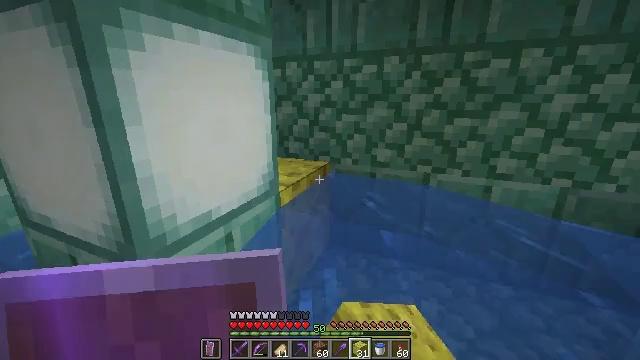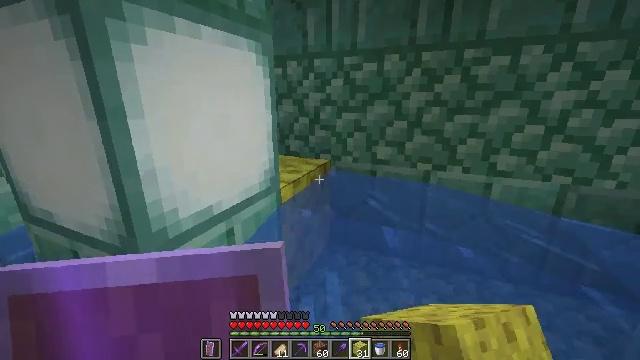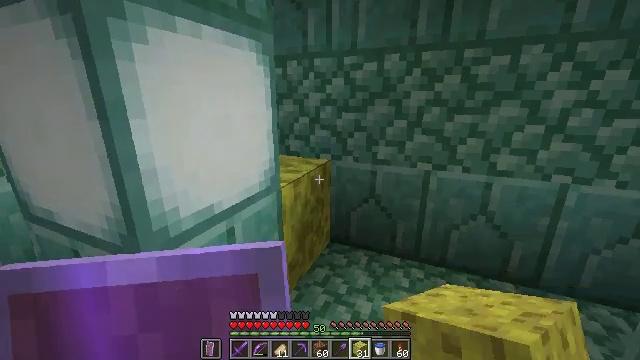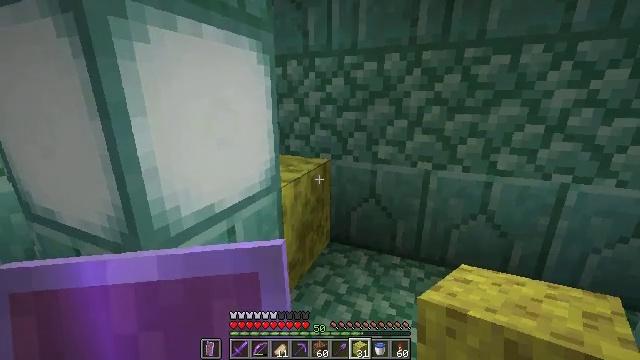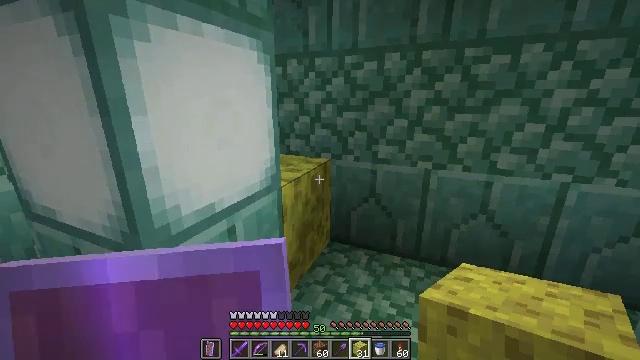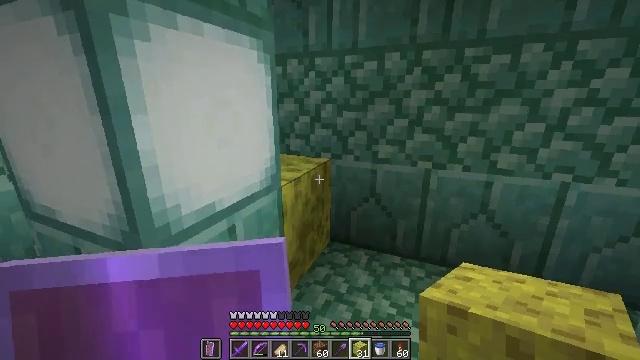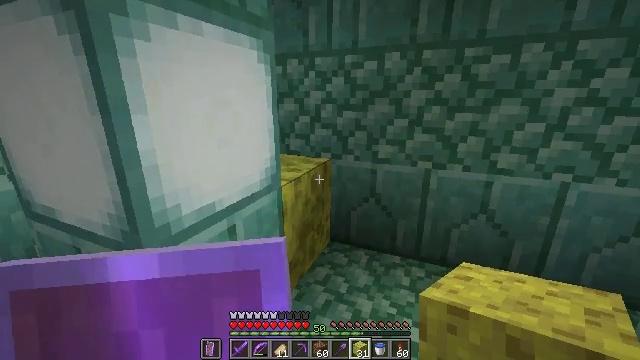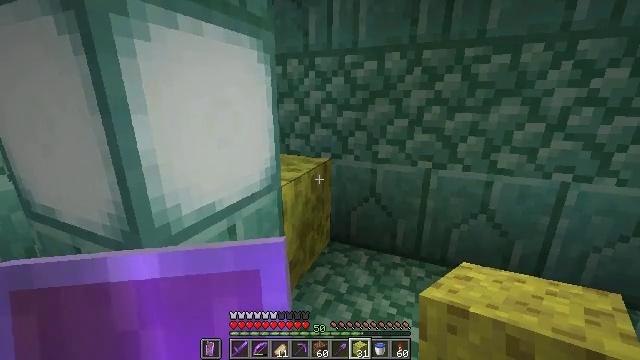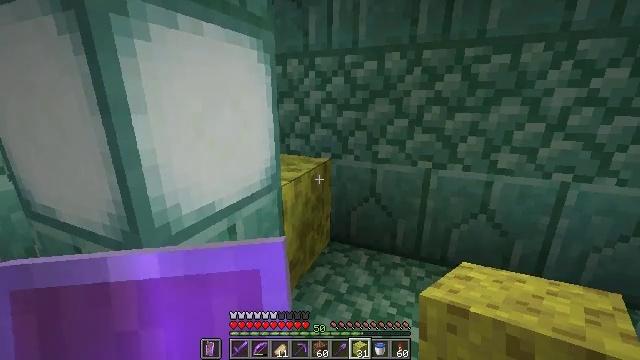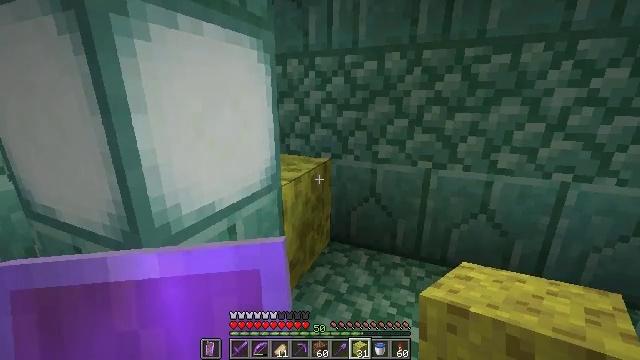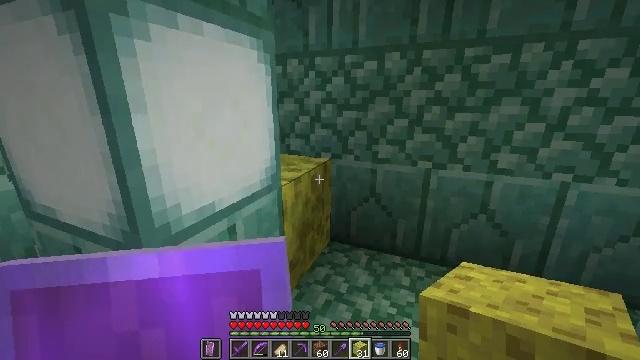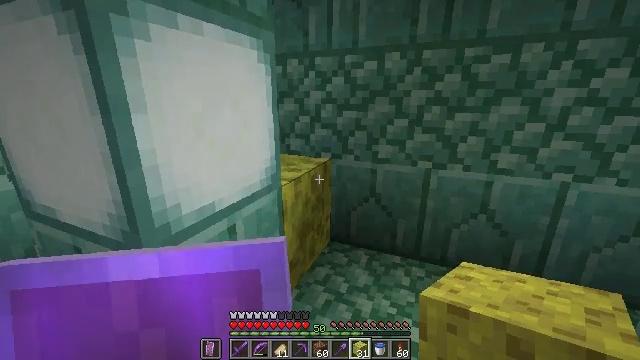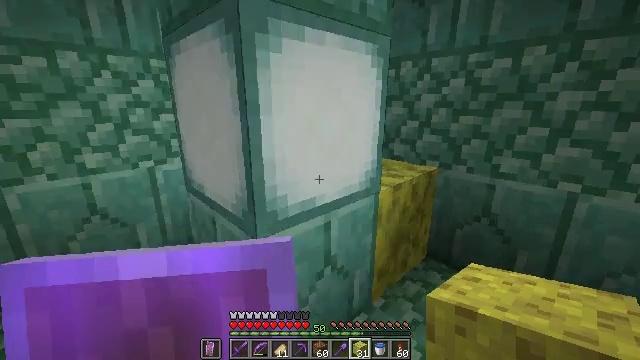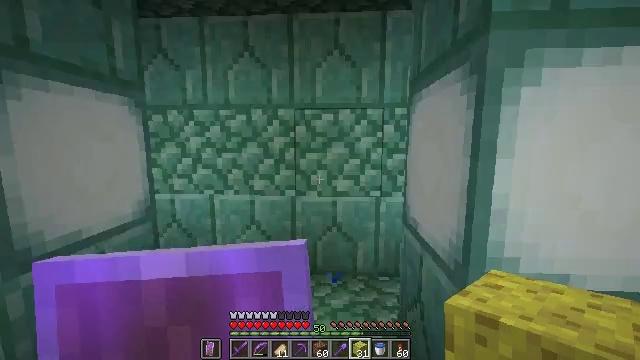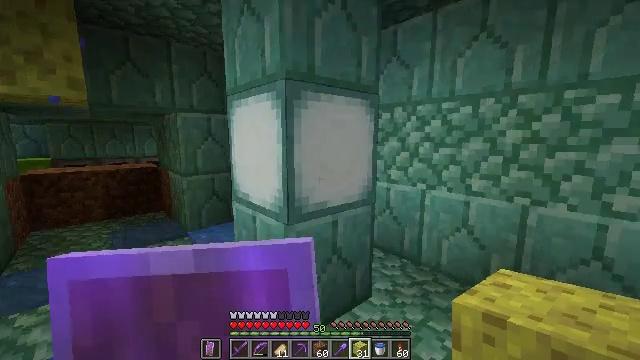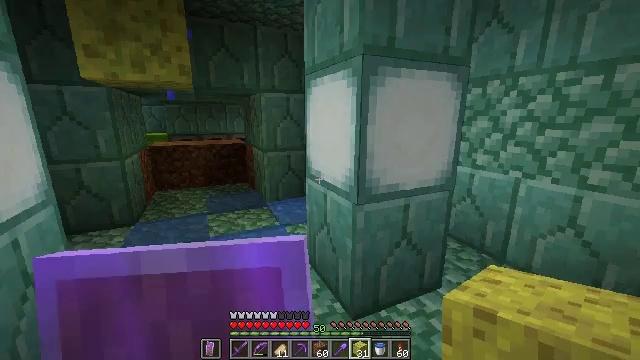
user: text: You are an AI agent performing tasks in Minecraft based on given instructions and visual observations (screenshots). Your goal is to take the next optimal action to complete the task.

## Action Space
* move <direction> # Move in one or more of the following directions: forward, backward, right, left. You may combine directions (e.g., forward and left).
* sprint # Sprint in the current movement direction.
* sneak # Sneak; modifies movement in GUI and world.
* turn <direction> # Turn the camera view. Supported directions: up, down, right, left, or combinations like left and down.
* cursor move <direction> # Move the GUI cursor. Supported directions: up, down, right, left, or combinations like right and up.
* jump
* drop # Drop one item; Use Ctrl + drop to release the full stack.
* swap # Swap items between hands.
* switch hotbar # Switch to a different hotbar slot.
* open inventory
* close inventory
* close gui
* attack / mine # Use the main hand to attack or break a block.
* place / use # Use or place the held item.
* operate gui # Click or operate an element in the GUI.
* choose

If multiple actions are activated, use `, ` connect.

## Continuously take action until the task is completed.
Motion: motion action
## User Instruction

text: Acquire a wet sponge from an ocean monument.
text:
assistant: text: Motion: no_op
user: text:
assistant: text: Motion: no_op
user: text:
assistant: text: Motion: no_op
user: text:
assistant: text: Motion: no_op
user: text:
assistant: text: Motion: no_op
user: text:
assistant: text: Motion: no_op
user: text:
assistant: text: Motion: no_op
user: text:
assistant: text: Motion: no_op
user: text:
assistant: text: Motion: no_op
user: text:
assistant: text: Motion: no_op
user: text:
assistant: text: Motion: no_op
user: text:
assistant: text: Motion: turn left
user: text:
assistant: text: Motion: turn left and up
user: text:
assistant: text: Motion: turn left and down
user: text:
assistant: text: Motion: turn left and down
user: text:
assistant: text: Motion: no_op
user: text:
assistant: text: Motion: no_op
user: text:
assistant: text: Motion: no_op
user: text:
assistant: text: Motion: no_op
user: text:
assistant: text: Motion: no_op
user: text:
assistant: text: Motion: no_op
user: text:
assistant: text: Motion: no_op
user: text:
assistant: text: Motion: no_op
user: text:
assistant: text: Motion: no_op
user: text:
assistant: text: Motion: no_op
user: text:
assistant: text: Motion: no_op
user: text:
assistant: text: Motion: no_op
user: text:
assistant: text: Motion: turn left and down
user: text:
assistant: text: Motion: turn left and down
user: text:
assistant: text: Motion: turn left and down